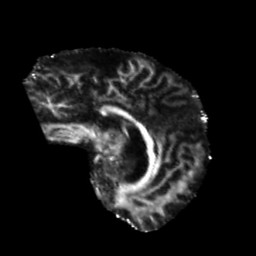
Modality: FA
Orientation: sagittal
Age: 43
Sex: male
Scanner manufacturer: siemens
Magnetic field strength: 3 T
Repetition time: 5.25 s
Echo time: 0.08 s